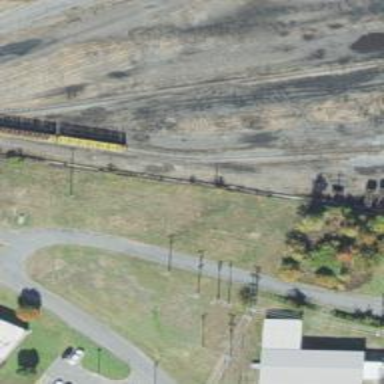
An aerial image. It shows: Abandoned railway spur.